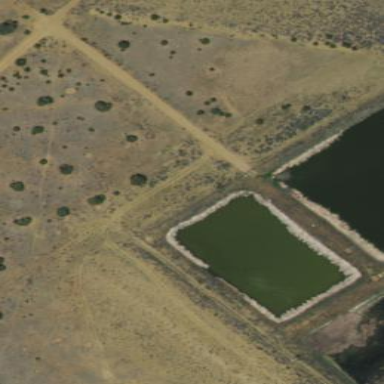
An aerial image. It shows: Reservoir used for sewage.